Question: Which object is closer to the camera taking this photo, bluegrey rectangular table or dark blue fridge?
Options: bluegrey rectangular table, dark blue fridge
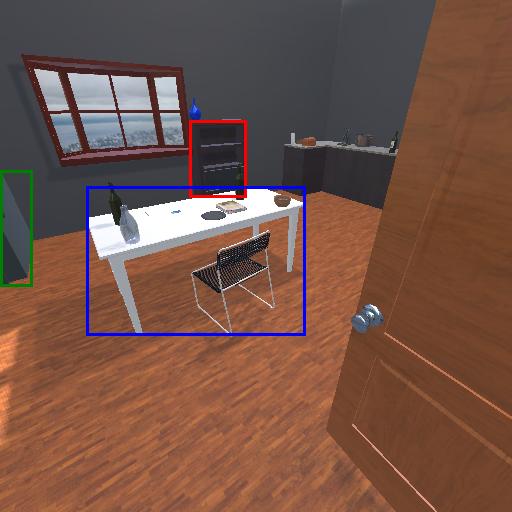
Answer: bluegrey rectangular table